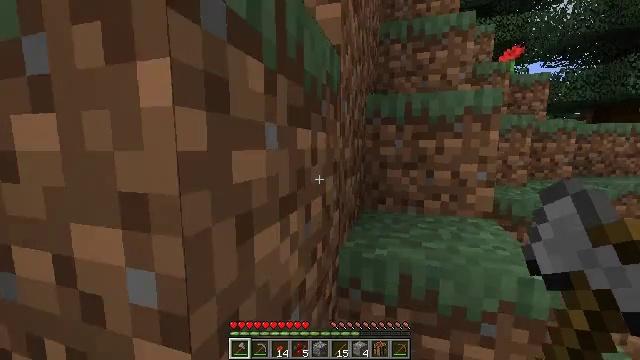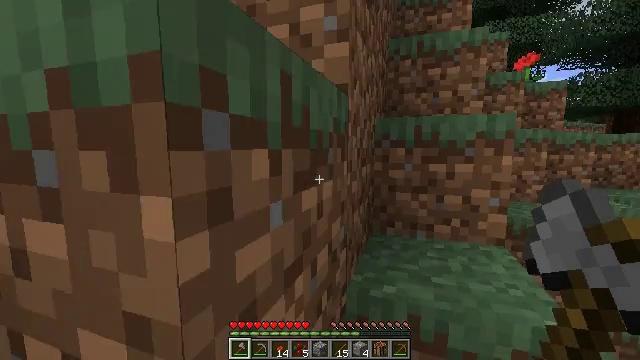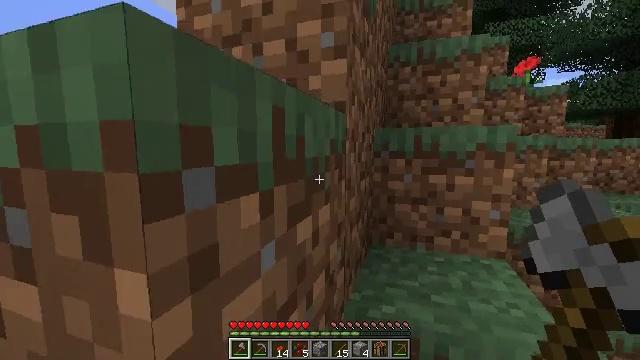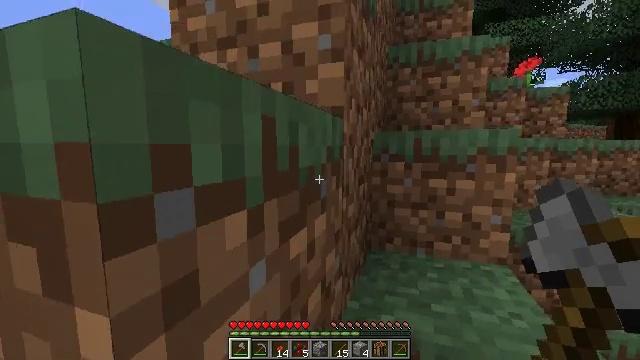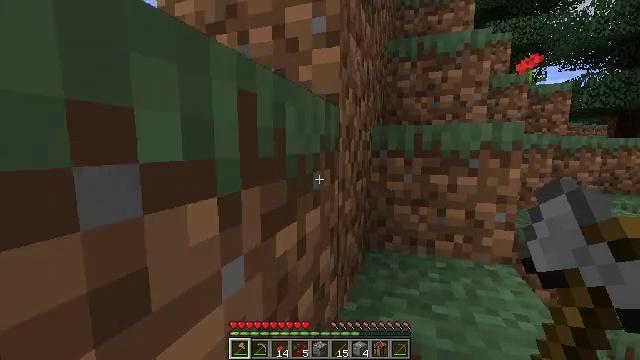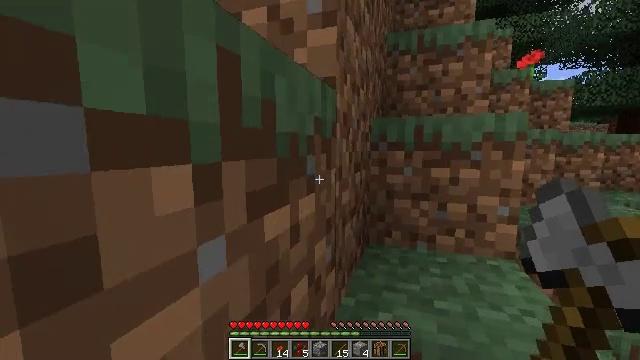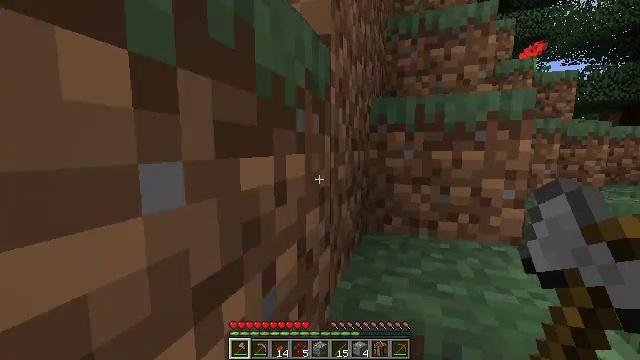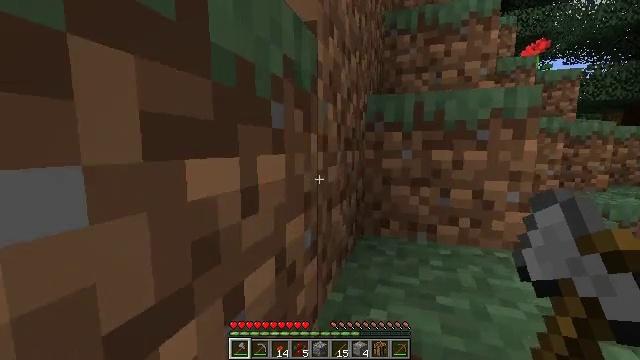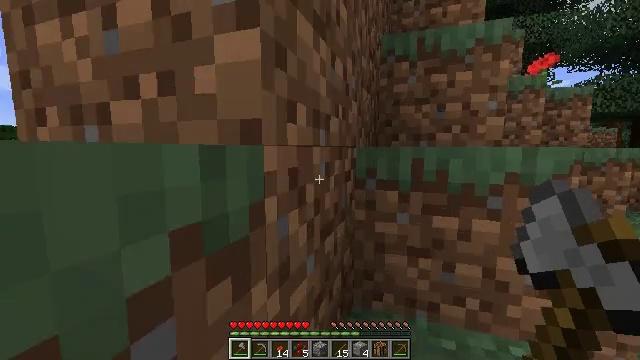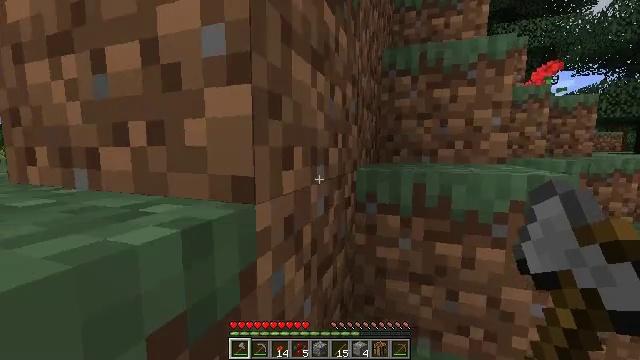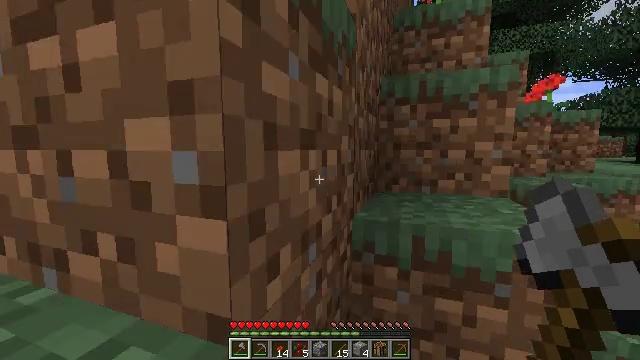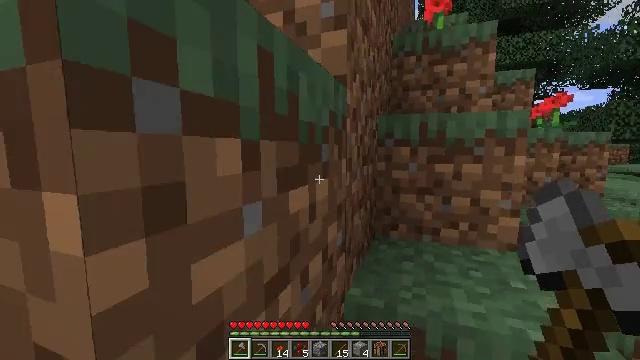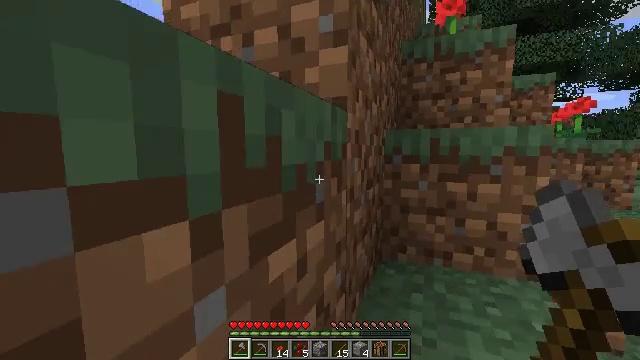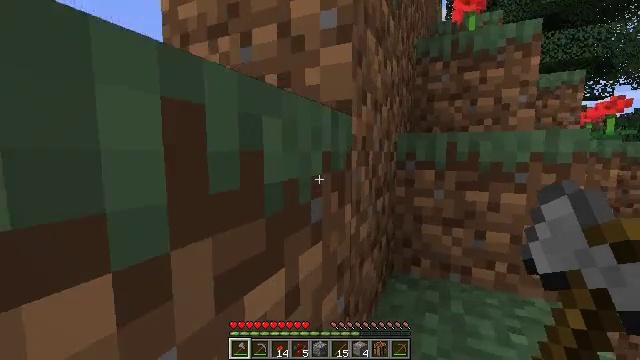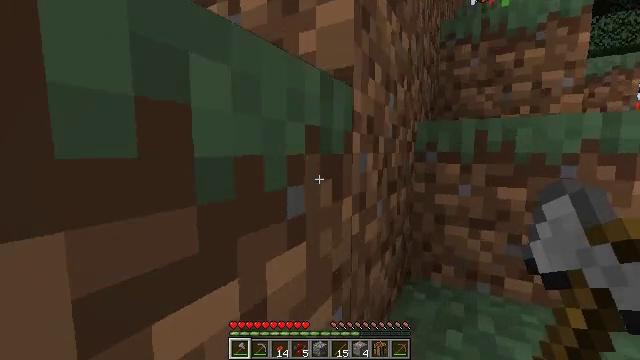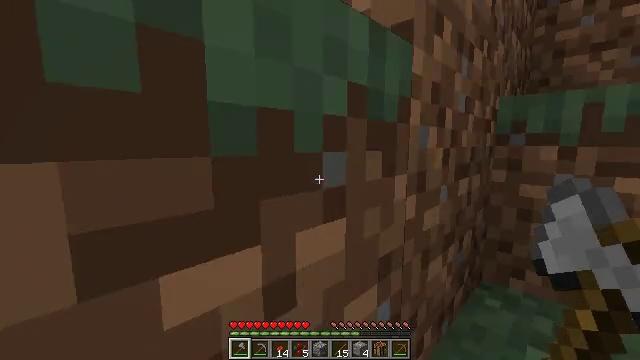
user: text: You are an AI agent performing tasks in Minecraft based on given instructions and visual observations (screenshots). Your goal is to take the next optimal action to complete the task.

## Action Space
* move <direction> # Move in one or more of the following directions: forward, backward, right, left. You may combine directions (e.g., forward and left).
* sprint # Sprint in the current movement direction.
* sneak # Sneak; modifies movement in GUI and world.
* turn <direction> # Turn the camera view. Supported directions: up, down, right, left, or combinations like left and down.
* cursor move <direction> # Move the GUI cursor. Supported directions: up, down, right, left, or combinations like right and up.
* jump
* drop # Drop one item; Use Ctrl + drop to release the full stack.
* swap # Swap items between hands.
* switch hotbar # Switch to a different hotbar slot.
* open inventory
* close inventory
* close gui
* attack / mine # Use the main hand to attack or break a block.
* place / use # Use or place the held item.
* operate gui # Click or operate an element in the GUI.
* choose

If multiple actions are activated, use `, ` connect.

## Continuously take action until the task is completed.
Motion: motion action
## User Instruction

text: Collect a dandelion flower.
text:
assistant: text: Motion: move forward, turn left
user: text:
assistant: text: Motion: move forward
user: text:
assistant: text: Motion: move forward
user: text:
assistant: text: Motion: move forward
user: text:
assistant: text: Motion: move forward
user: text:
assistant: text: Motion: move forward
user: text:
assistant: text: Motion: move forward
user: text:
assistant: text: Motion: move forward, jump
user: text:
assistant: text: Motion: move forward, jump
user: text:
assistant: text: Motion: move forward, jump
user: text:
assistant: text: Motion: move forward, jump
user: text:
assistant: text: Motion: move forward, turn left, jump
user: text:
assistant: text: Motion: move forward, turn left
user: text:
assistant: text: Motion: move forward, turn left
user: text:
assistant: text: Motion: move forward, turn left and down
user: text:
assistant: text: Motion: move forward, turn left
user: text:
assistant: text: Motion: move forward, turn left and up
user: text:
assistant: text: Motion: move forward, turn left
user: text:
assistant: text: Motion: move forward, turn left
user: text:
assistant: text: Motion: move forward, turn left
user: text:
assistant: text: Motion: move forward, turn left
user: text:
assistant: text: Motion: move forward, turn left
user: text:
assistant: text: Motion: move forward
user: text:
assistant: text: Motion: move forward
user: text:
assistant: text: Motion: move forward
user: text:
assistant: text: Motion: move forward
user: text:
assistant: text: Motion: move forward, turn right and down, jump
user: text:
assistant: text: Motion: move forward, turn right and down, jump
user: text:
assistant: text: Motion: move forward, turn right and down, jump
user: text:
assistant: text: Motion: move forward, turn right